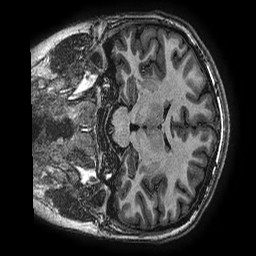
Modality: T1w
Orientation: coronal
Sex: female
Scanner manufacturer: ge
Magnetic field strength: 3 T
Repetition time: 0.00766 s
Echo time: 0.003476 s